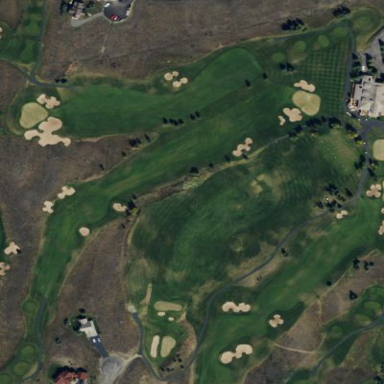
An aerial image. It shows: Golf rough area.